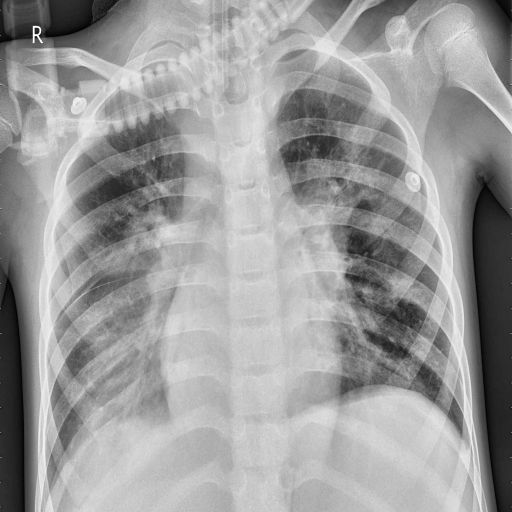
Finding: PNEUMONIA